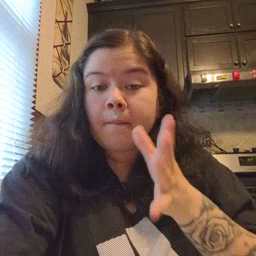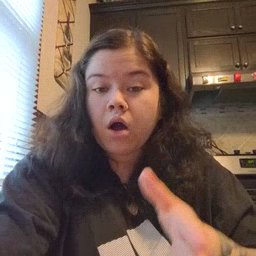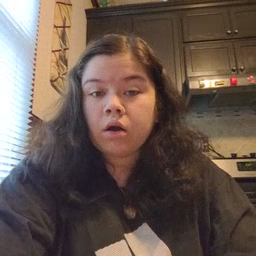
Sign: grandma